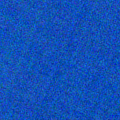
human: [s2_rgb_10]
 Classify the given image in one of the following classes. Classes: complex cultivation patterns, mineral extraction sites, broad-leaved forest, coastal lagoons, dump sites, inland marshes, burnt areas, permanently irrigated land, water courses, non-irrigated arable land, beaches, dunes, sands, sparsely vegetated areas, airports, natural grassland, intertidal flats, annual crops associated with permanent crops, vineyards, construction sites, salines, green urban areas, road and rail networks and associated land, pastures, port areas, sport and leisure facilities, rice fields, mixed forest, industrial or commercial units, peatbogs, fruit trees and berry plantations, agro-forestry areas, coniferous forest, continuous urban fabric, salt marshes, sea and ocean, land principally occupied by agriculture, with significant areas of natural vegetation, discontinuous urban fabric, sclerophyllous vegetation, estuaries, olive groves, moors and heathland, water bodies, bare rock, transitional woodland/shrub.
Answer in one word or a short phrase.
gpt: sea and ocean